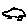
Label: car